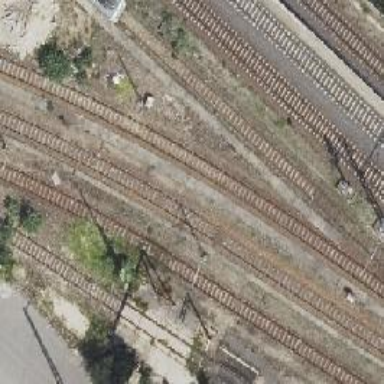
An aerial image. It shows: Railway yard used for servicing trains.